Interaction volume radius: 5 \u00c5
Interaction volume height: 15 \u00c5
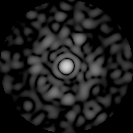
Disorder parameter: 0.8409